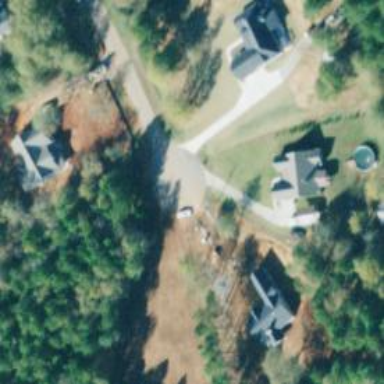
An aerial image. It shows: Driveway leading to service road.